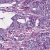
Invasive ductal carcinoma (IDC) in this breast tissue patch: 1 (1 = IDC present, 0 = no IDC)